Question:
This is my user-list.
I need to change the red circular label.
'''
$("#infoListBox .label").text($("#infoListBox a").length);
$("#infoListBox .list").bind("DOMSubtreeModified",function(){
$("#infoListBox .label").text($("#infoListBox a").length);
});
'''
When the document loads, get the number on (red) tag and change the label; next, a tag remove (change label from 21 to 20).
I want to improve this code.
My solution in a better way.
'''
function getUserLength(){
return $("#infoListBox .label").text($("#infoListBox a").length);
}
// user count
getUserLength();
$("#infoListBox .list").bind("DOMSubtreeModified",function(){
$("#infoListBox .label").val(getUserLength());
});
'''
I use jade template engine, my jade code below..
'''
div(id='infoListBox').ui.fluid.vertical.menu
div.header.item Users
a.ui.red.circular.label
div.list.item
a.item Me
a.item jojeu
a.item janghyeongju
a .item namjungmin
a.item Me
a.item jojeu
a.item janghyeongju
a.item namjungmin
a.item Me
a.item jojeu
'''
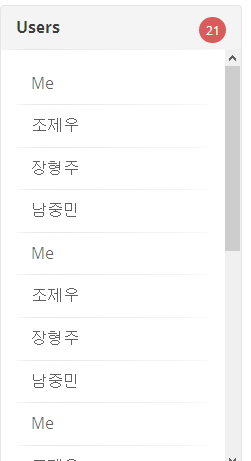
Answer: I guess '$("#infoListBox .label")' is representing a 'label' or 'span'. So use '.text()'
'''
$("#infoListBox .label").text(getUserLength());
'''
no need of above too, simply
'''
$("#infoListBox .list").bind("DOMSubtreeModified",function(){
getUserLength();
});
'''
Since 'getUserLength()' , so just call this method in 'DOMSubtreeModified' event.